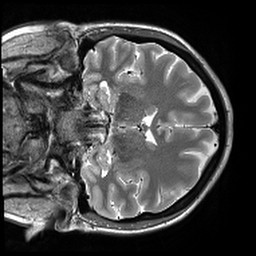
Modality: T2w
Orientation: coronal
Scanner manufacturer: siemens
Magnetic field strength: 3 T
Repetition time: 9.86 s
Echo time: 0.05 s